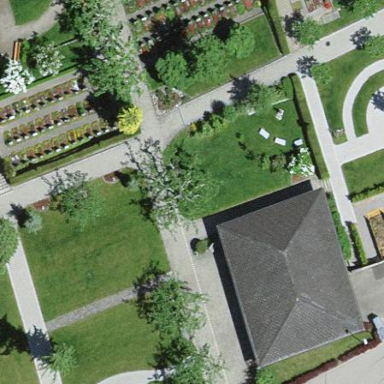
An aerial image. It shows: Cemetery.